Question: I am working on an svg export utility for a drawing program on android. I am having a problem that the behind blur is cutoff past the shape boundaries - looks like i need to resize the viewBox or increase the margin or something. Does anyone know the best way?
The test file url is <URL> - it downloads as the mime type isn't setup correctly on the server and I cant restart it at the moment :(. There are embedded images and fonts in the file, Which is why it's big. But if you save it to disk you can open in chrome, ff, etc...
An enlarged example of this problem is given. Notice the square edges on the orange glow.

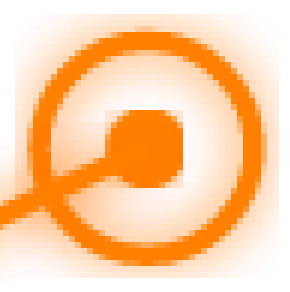
Answer: The filter canvas has default values : x=y=-10% and width=height=120%. You can change them with the x, y, width and height attributes on the filter element.
Try to set a bigger canvas :
'''
<filter x="-50%" y="-50%" width="200%" height="200%"/>
'''
Yet, since the canvas is bigger, there will be performance loss.